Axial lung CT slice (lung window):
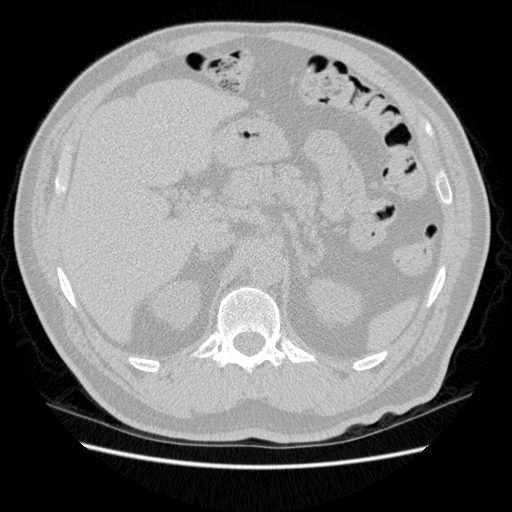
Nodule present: no